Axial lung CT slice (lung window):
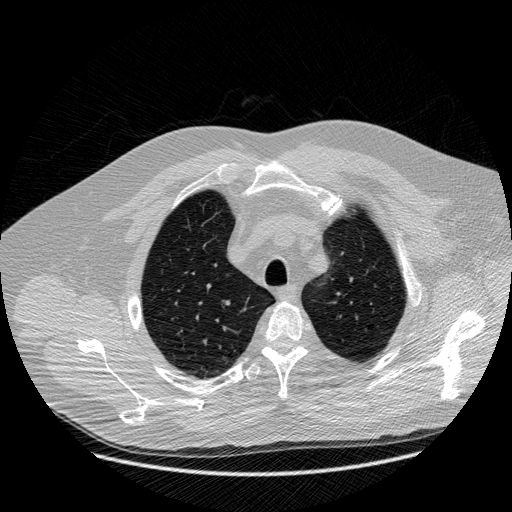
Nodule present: no